Interaction volume radius: 5 \u00c5
Interaction volume height: 10 \u00c5
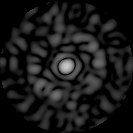
Disorder parameter: 0.7976